Current action and preconditions to check: trajectory_clear

Your task: For each precondition in the list above, predict whether it will hold at this action.

Consider the current scene as observed from the mobile robot's camera, and analyze the predicted future states of all dynamic agents (e.g., people, animals, vehicles, or any moving entities) within the NEXT SECOND.

IMPORTANT: Only answer "very likely" if you are absolutely certain—based on strong, clear evidence—that a dynamic agent will violate the precondition in the predicted future state. Do NOT answer "very likely" for unlikely, ambiguous, or low-probability risks.

Ask yourself for each precondition: Is there a high probability, with clear and convincing evidence, that the predicted future states of any dynamic agent will interfere with the predicted future state of the currently executing action within the NEXT SECOND, causing that precondition to fail?

Assess the risk level based on these predictions. Use "likely" or "very likely" if motions create a clear risk of interference.

Use "neutral" or "improbable" if agents are nearby but their predicted paths are clearly diverging or non-conflicting.

Failure Risk Categories: "very improbable", "improbable", "neutral", "likely", "very likely"

Answer Format: Output ONLY the probability_of_failure value from these categories: "very improbable", "improbable", "neutral", "likely", "very likely"

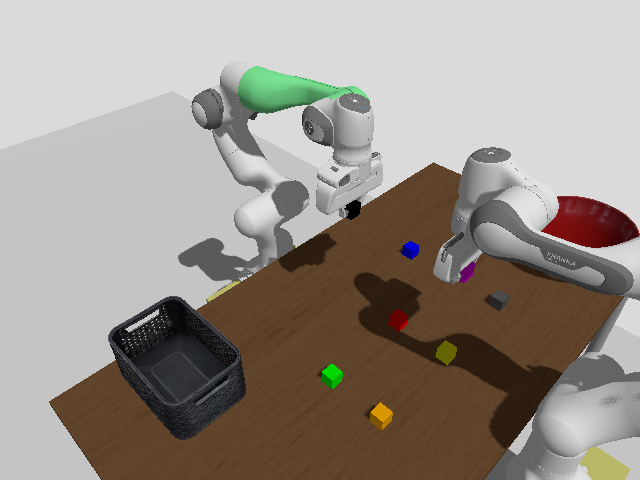

Answer: improbable